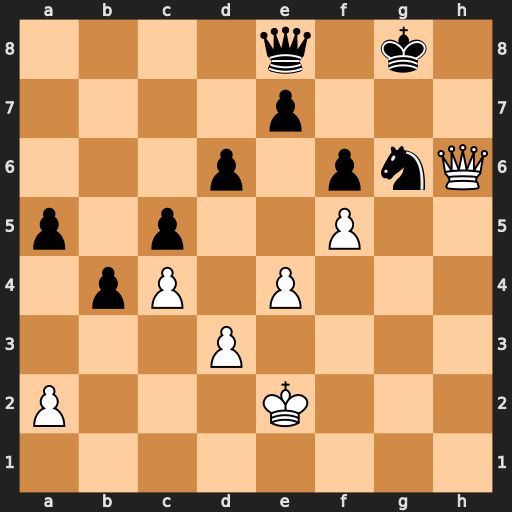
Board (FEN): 4q1k1/4p3/3p1pnQ/p1p2P2/1pP1P3/3P4/P3K3/8
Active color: w
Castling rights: -
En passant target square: -
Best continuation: fxg6 Qf7 gxf7+